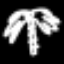
Label: palm tree